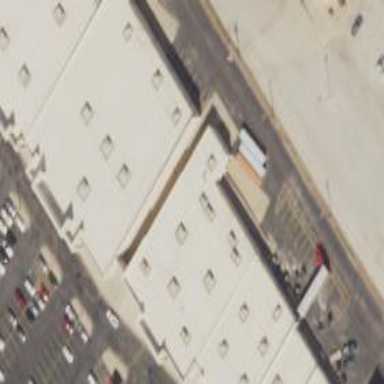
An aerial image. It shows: Building.